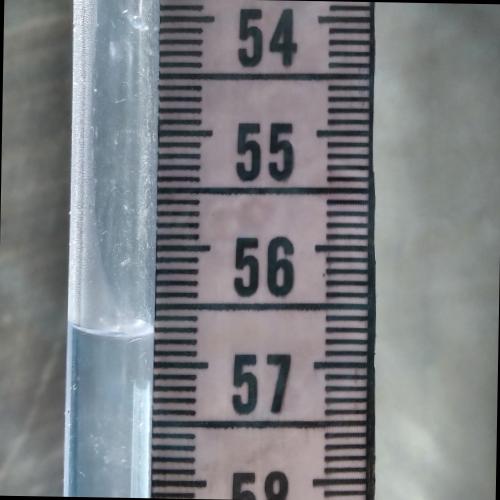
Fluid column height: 56.7 cm